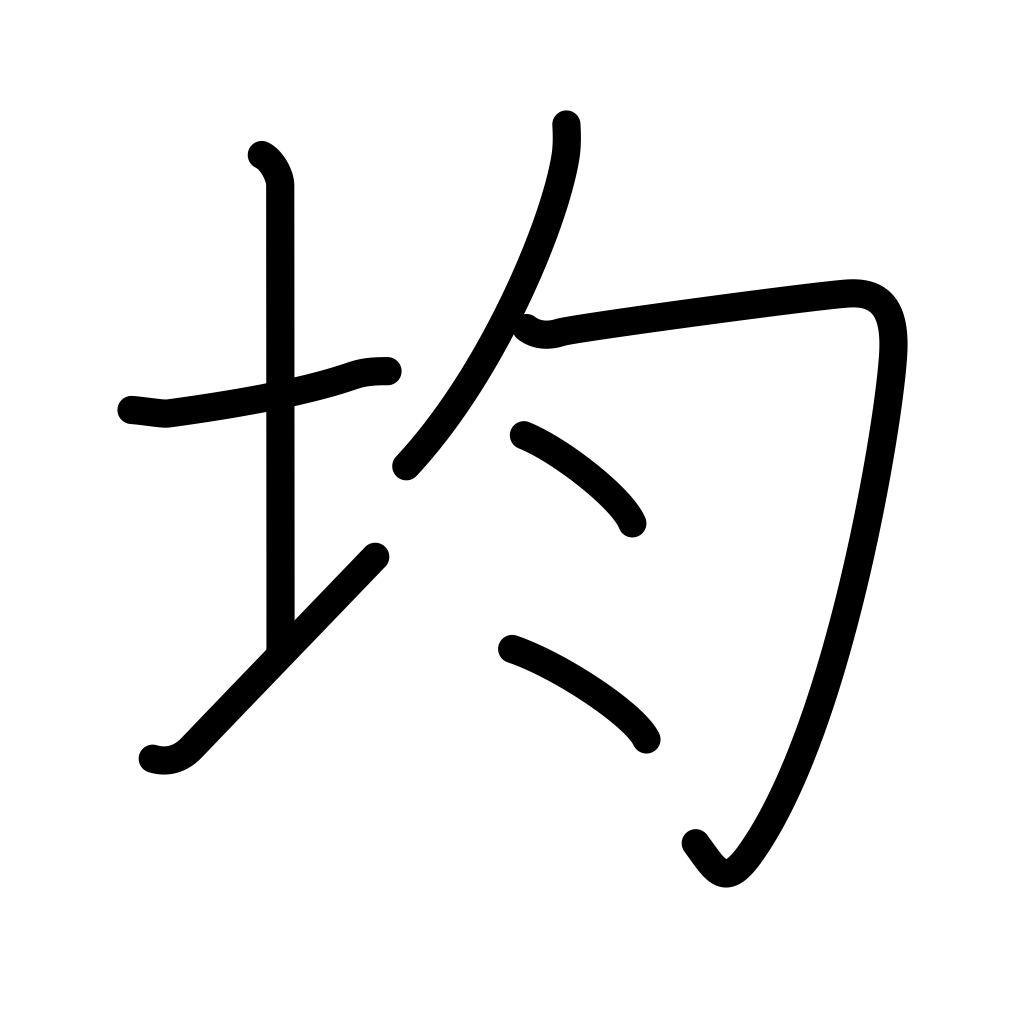
Meaning: level, average